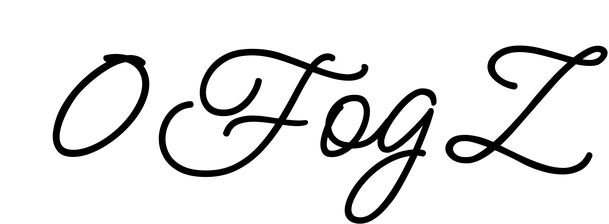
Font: MeowScript-Regular